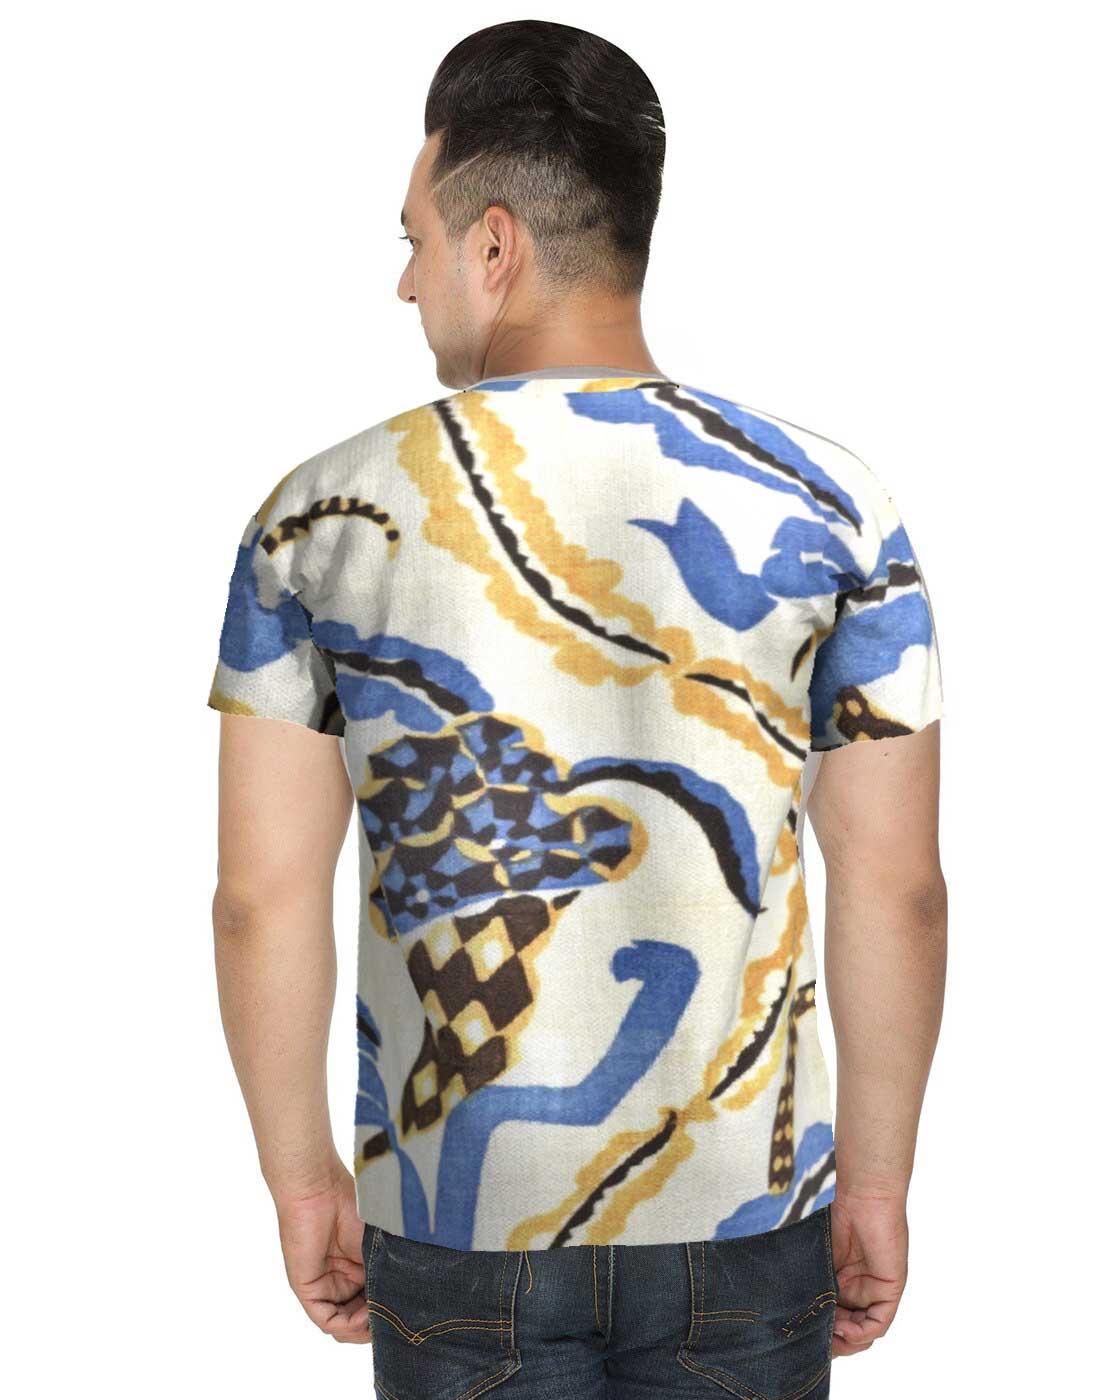
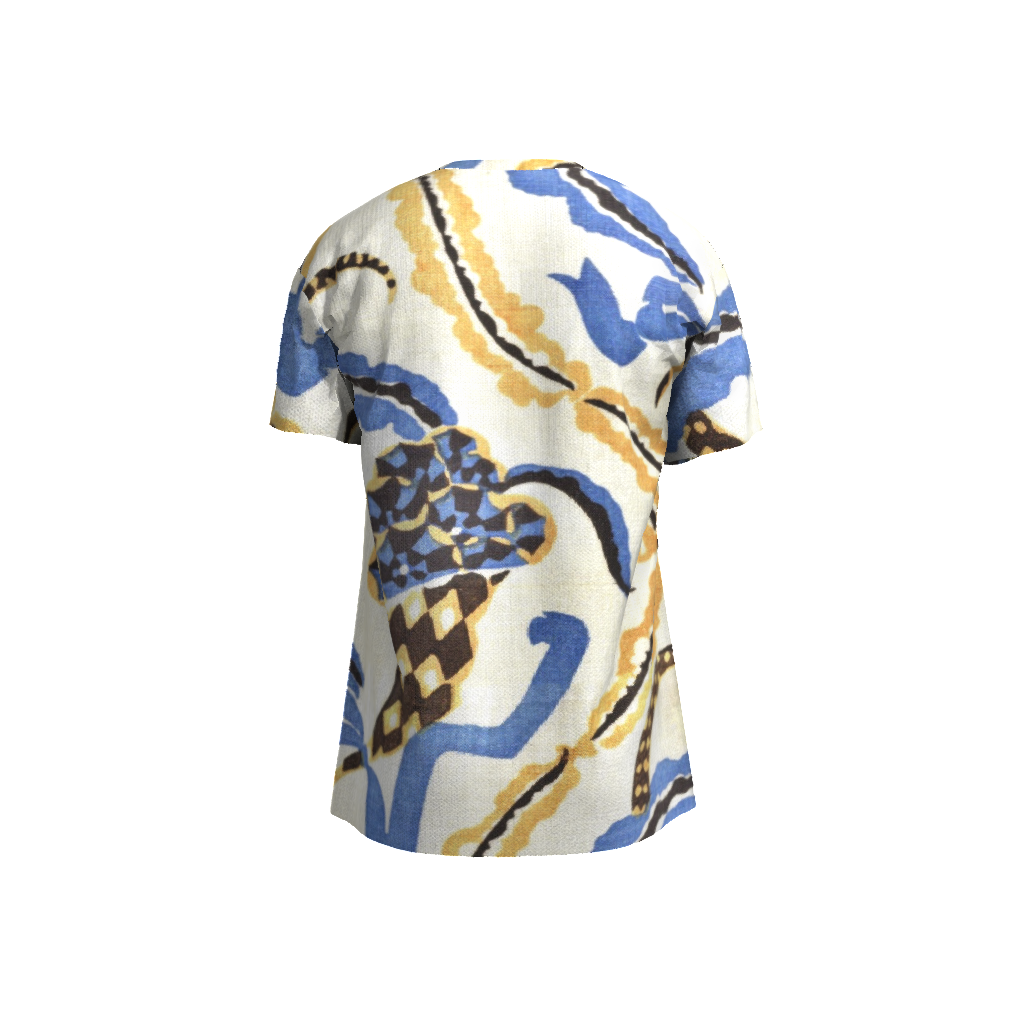
Clothing description: blue multi print t tee